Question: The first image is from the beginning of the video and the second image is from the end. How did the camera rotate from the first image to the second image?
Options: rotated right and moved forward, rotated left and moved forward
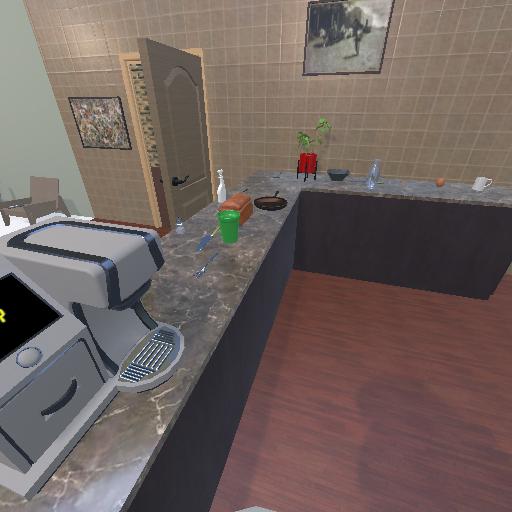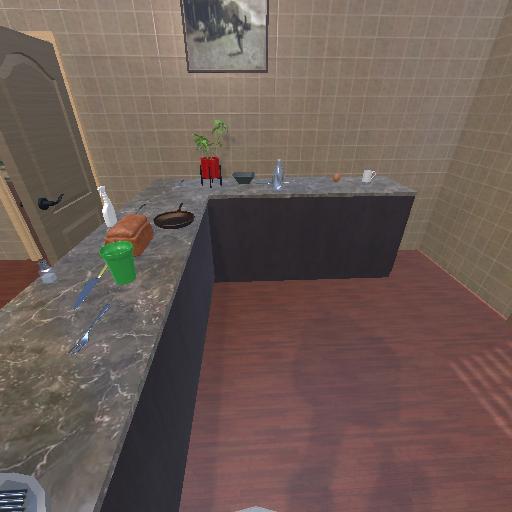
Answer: rotated right and moved forward